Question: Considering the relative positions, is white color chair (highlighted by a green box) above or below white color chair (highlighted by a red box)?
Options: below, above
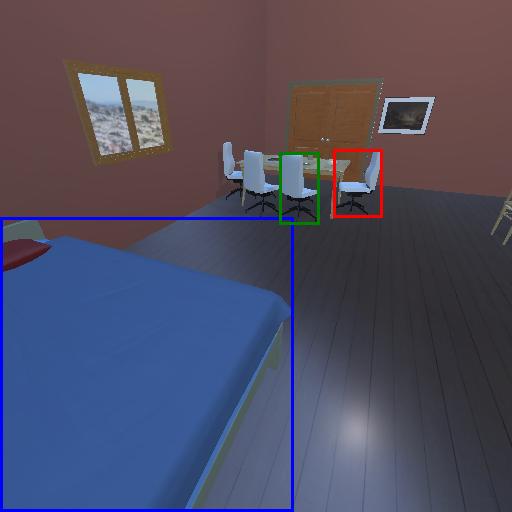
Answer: below